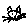
Label: cat